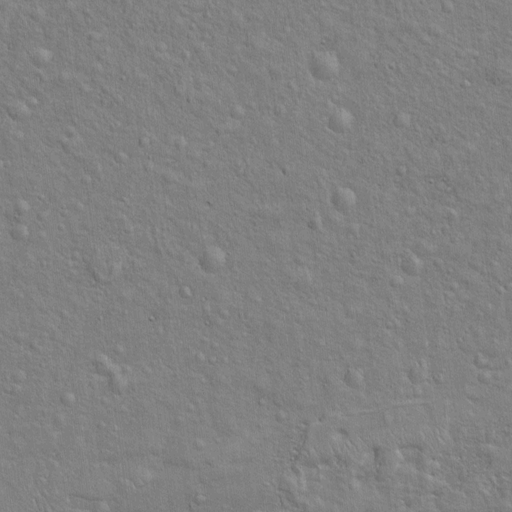
Classes present: Background